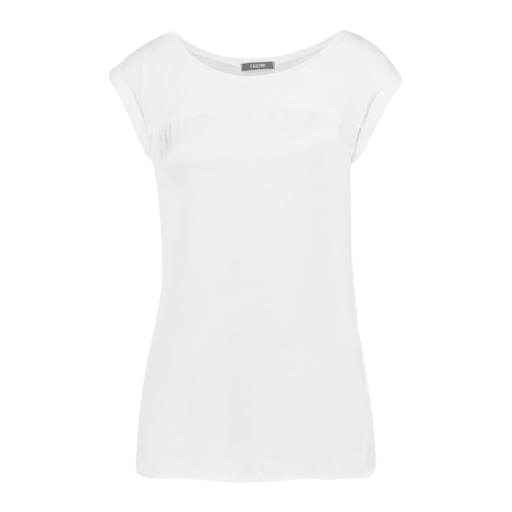
white cap-sleeve t-shirt, white pima sleeve tee, white cap-sleeve blouse, white background